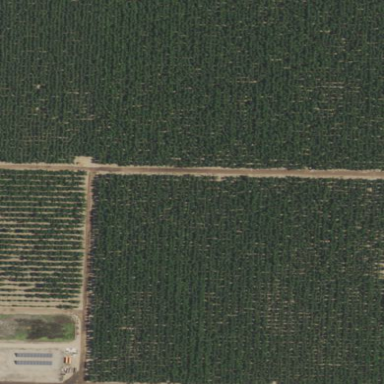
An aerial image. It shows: Orchard filled with peach trees.